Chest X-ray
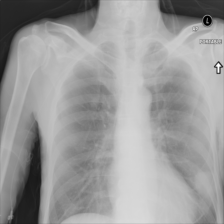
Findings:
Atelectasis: negative
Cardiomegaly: negative
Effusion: negative
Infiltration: negative
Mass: negative
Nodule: negative
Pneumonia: negative
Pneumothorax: negative
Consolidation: negative
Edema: negative
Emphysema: negative
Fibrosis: negative
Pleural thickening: negative
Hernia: negative